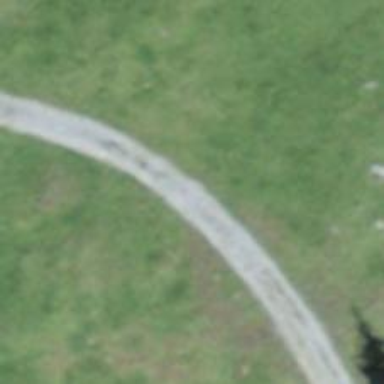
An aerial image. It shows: Gravel track with grade2 quality.